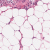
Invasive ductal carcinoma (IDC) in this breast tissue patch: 0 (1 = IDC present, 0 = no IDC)